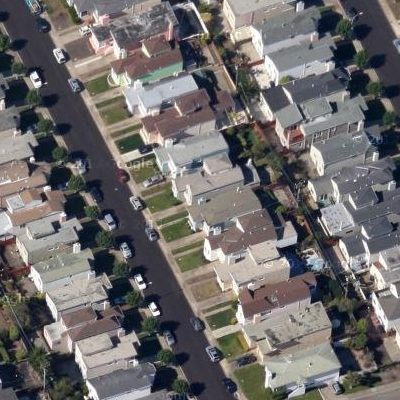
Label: fResident